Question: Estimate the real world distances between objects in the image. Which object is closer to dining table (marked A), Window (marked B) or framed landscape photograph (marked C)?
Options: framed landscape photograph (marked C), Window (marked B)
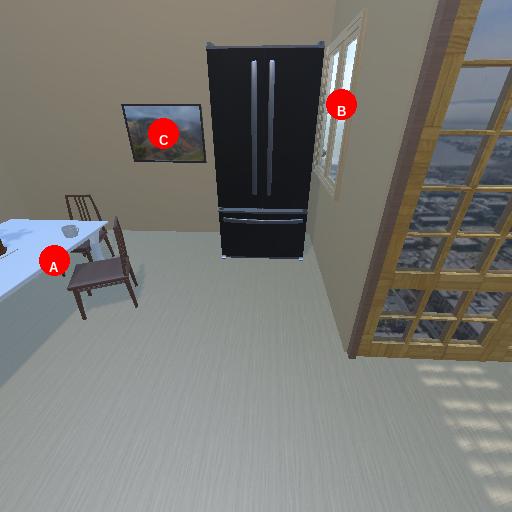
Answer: framed landscape photograph (marked C)